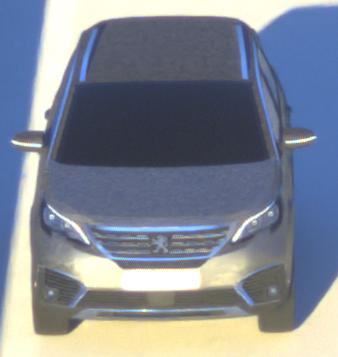
Make: Peugeot
Model: 5008 1.2 PureTech 130 Active
Detailed model: 5008 (II) (03/17 - 09/20)
Model produced from: 2017/03
Model produced until: 2018/07
Doors: 5
Color: gray
Road condition: dry road
Daytime: sunrise or sunset
Contrast: medium contrast